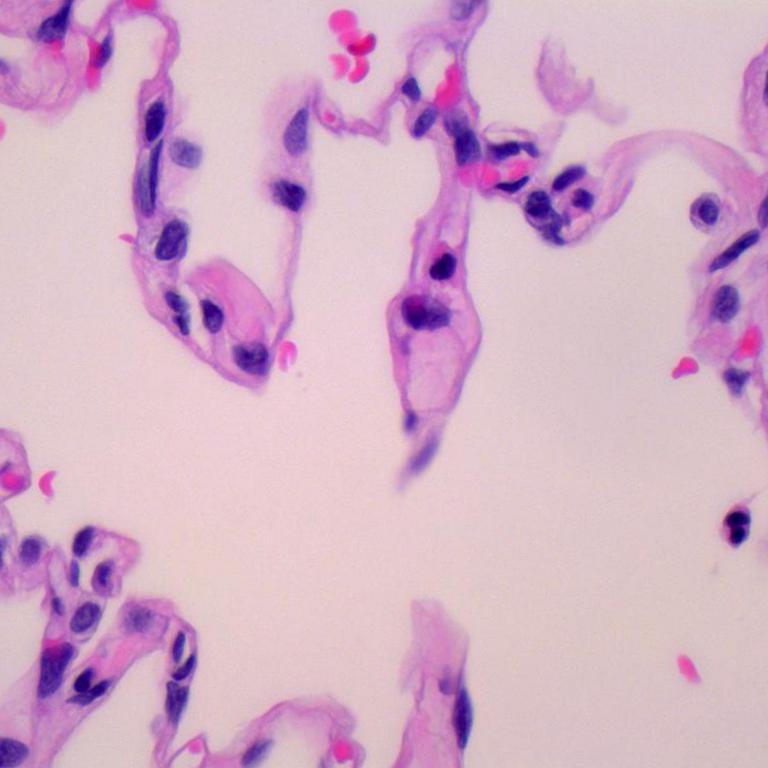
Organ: lung
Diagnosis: benign